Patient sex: M
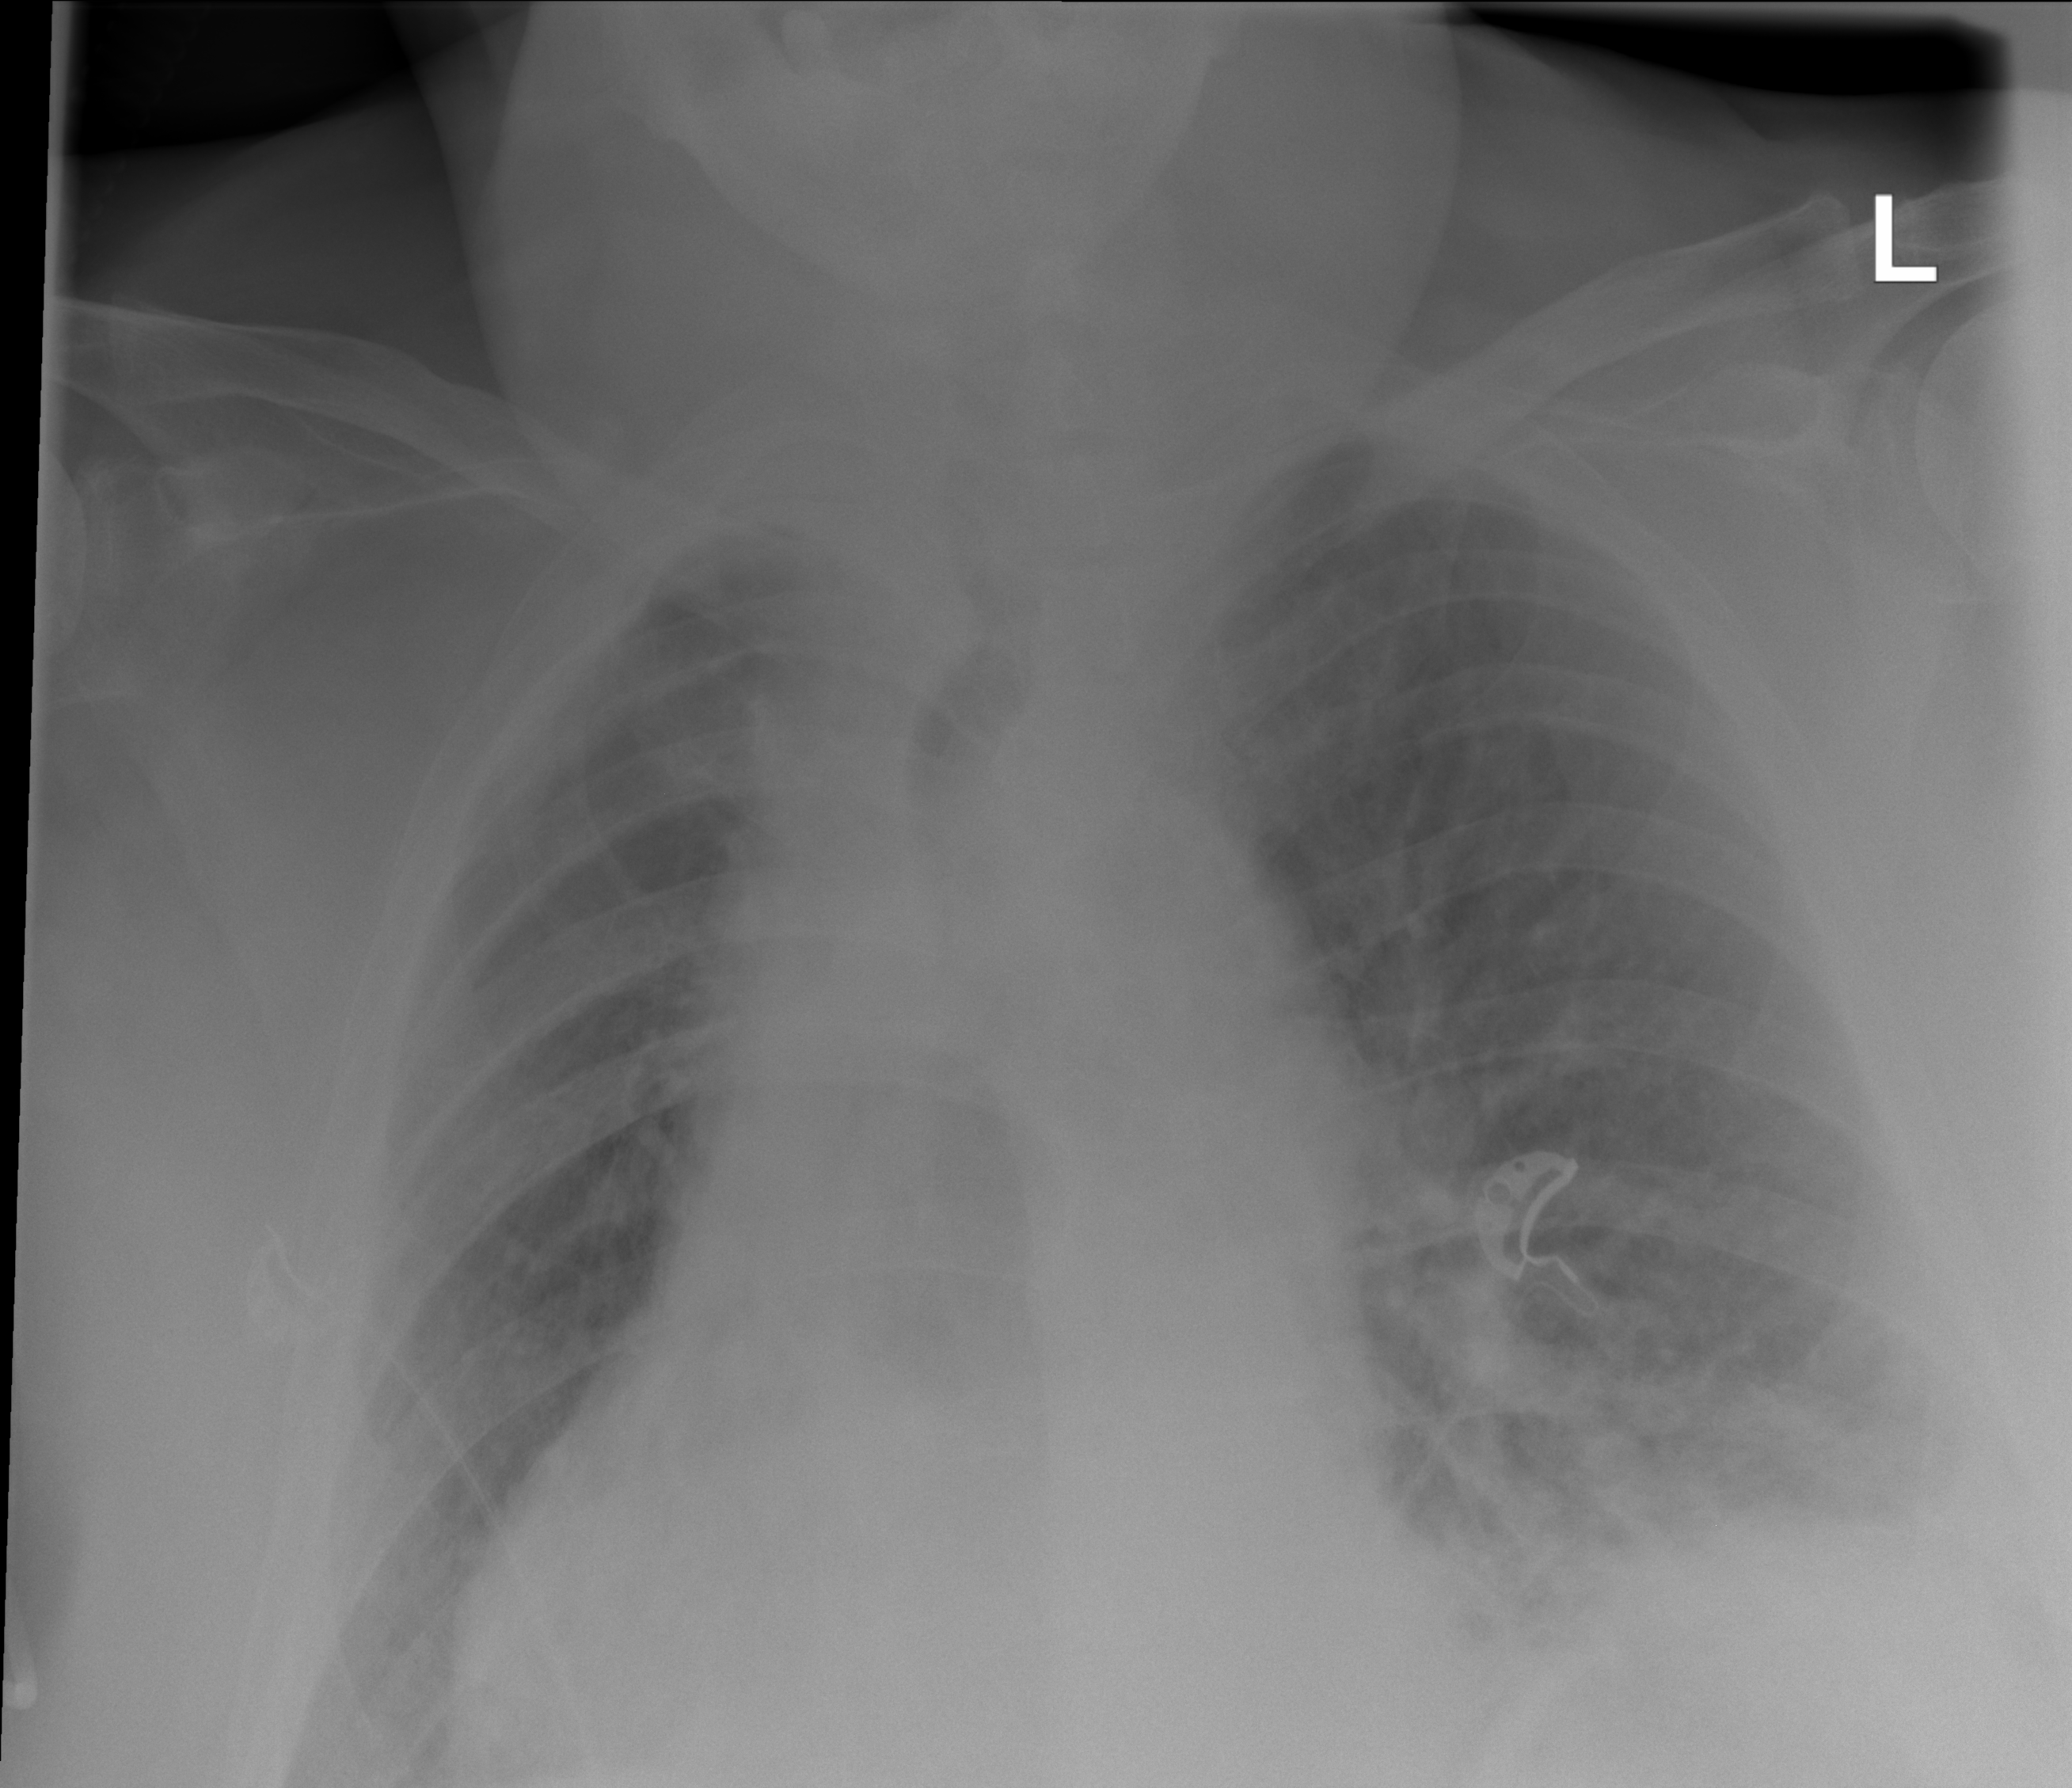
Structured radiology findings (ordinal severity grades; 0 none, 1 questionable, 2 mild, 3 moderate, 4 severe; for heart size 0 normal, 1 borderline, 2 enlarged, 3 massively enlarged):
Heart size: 2
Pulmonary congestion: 0
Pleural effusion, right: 1
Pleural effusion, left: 2
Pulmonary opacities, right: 0
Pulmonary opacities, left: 1
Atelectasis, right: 1
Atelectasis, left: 2